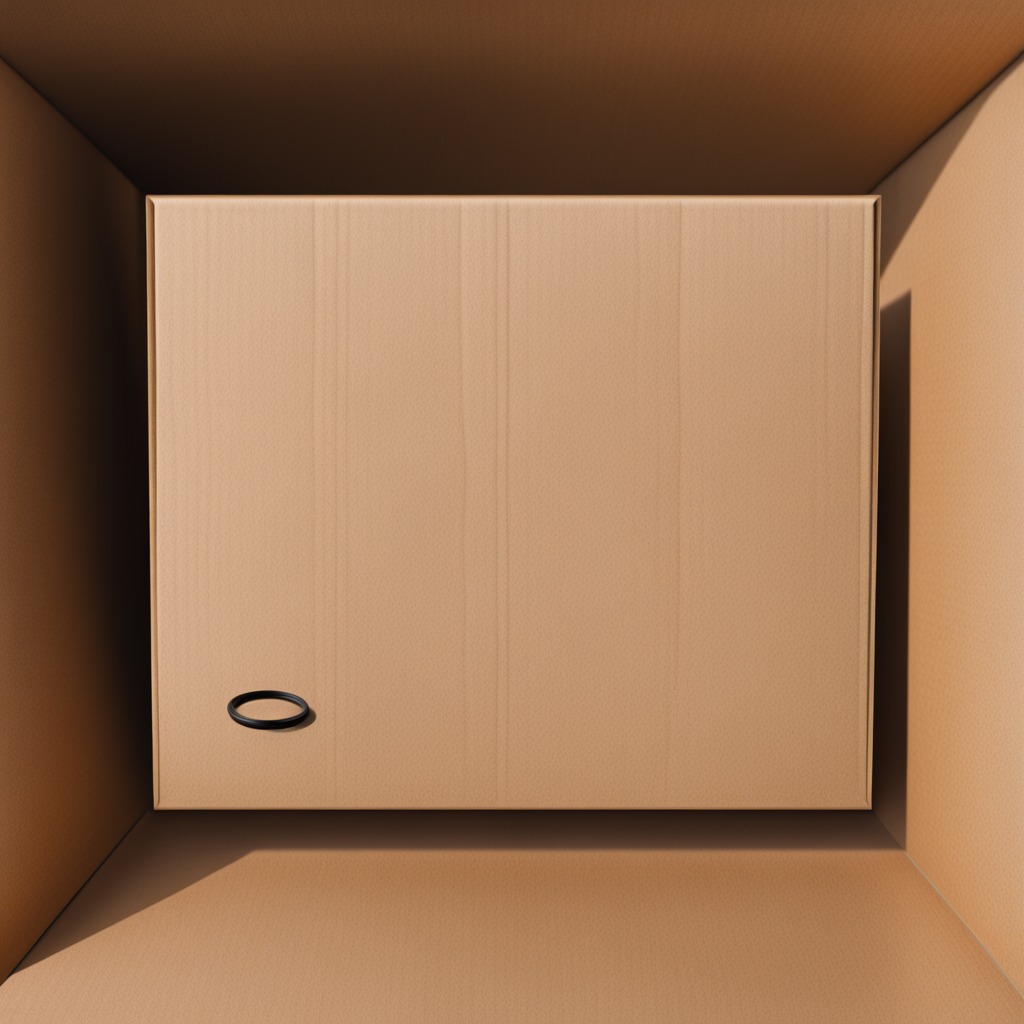
A rubber O-ring lying on a cardboard box surface in an outdoor workshop during daytime bright natural light soft shadows slightly creased but